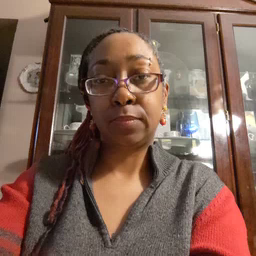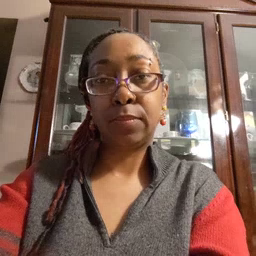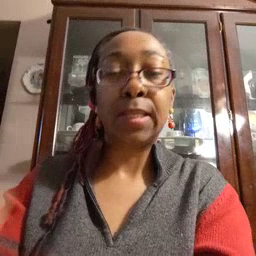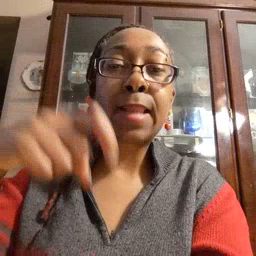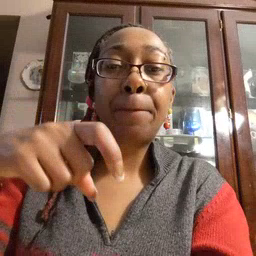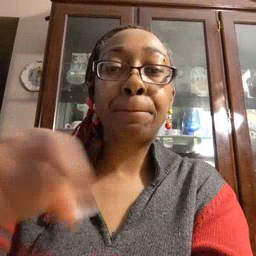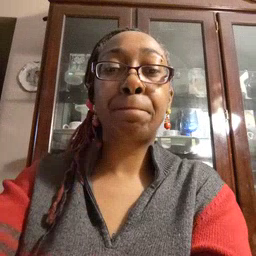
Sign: time